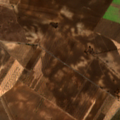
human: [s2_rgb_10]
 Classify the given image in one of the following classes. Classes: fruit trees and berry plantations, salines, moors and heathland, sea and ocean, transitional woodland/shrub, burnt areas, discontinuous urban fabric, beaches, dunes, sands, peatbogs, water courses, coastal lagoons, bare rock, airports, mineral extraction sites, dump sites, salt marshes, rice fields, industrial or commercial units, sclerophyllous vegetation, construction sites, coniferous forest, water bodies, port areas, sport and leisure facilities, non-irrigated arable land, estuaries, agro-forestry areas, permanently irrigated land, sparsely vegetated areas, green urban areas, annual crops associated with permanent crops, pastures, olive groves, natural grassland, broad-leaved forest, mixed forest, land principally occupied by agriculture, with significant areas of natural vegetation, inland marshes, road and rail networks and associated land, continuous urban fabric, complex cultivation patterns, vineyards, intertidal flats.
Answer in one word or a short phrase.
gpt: non-irrigated arable land, permanently irrigated land, olive groves